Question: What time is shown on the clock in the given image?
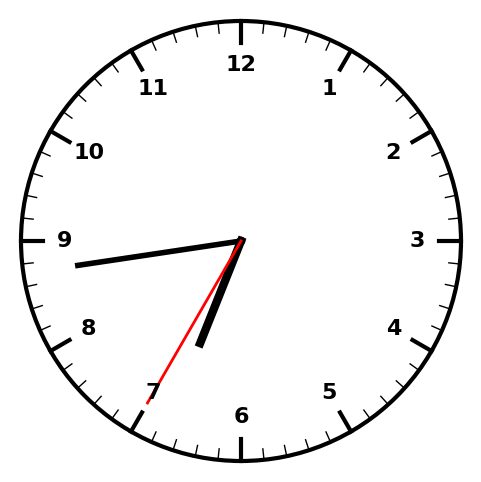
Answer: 06:43:35